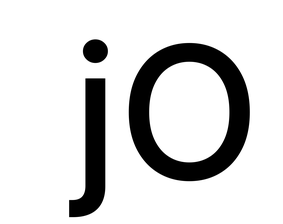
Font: Inter_Medium